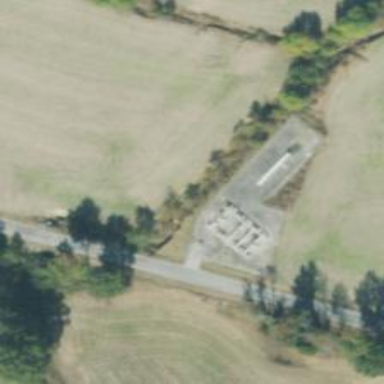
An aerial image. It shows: Fence surrounding valve group substation.